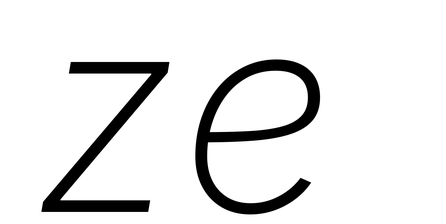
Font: Inter-Italic_ExtraLight_Italic